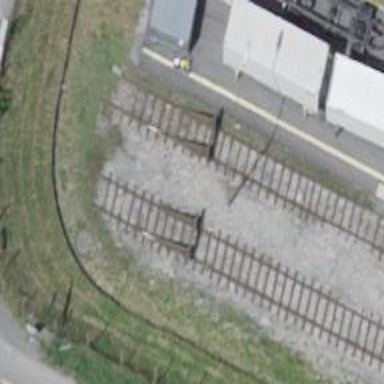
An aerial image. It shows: Railway buffer stop.